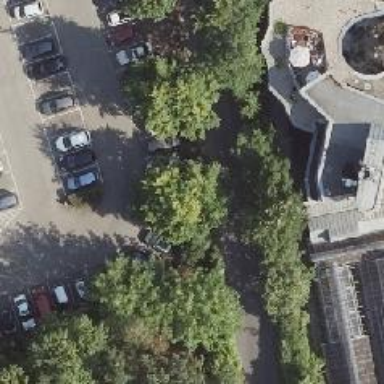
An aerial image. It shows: Parking aisle designated as service road.